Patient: sex F, age 57
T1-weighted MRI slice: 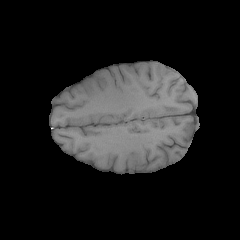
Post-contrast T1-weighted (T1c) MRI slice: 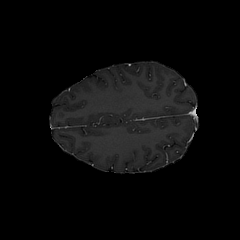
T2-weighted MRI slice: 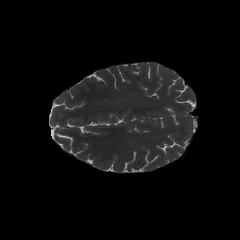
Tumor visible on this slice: no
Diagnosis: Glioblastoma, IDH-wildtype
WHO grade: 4